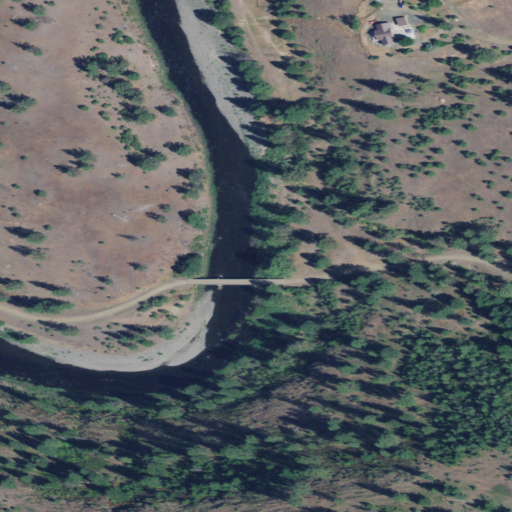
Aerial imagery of valley in Oregon named Wrightman Canyon containing shrub, evergreen forest, grassland, and open water